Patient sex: M
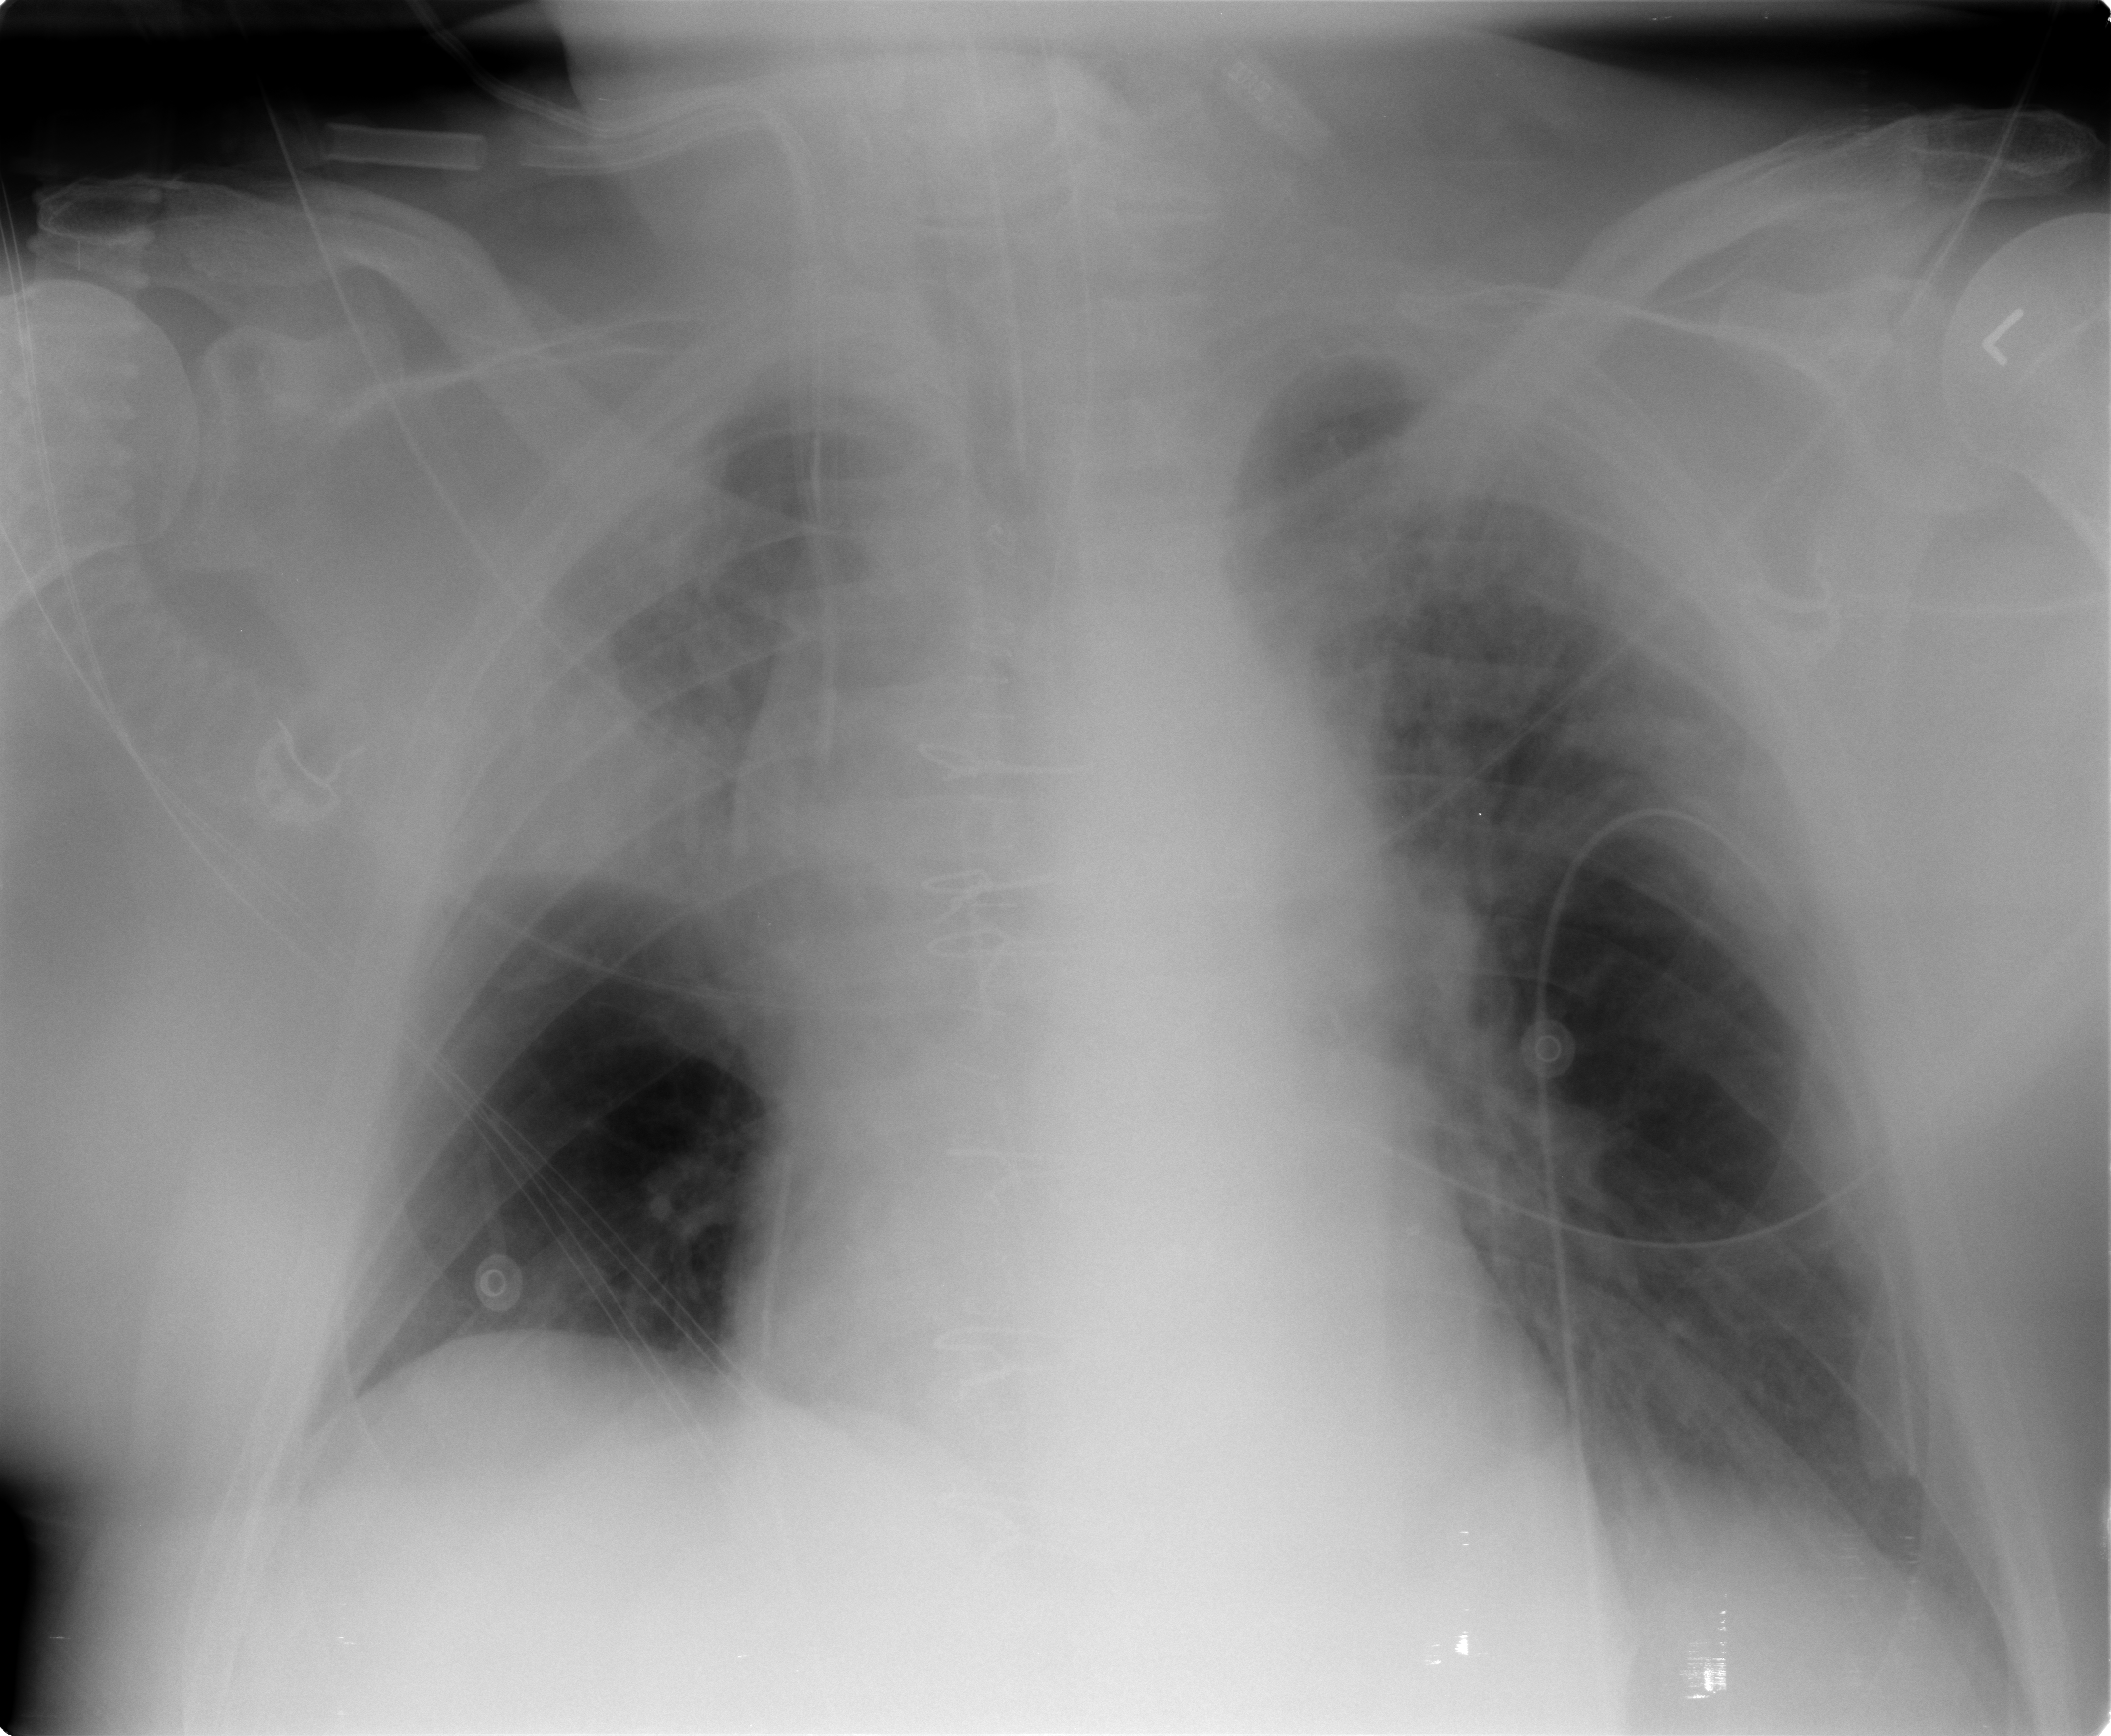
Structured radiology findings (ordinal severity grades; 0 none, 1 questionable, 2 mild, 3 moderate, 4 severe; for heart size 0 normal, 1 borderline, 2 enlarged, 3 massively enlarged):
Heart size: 0
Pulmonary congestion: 2
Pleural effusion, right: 0
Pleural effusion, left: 1
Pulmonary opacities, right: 2
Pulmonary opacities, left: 2
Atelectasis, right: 3
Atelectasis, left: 2